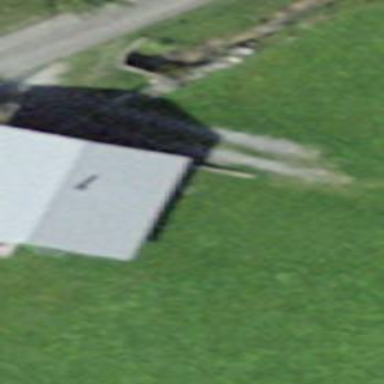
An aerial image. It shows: Cabin is depicted in the image.